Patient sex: M
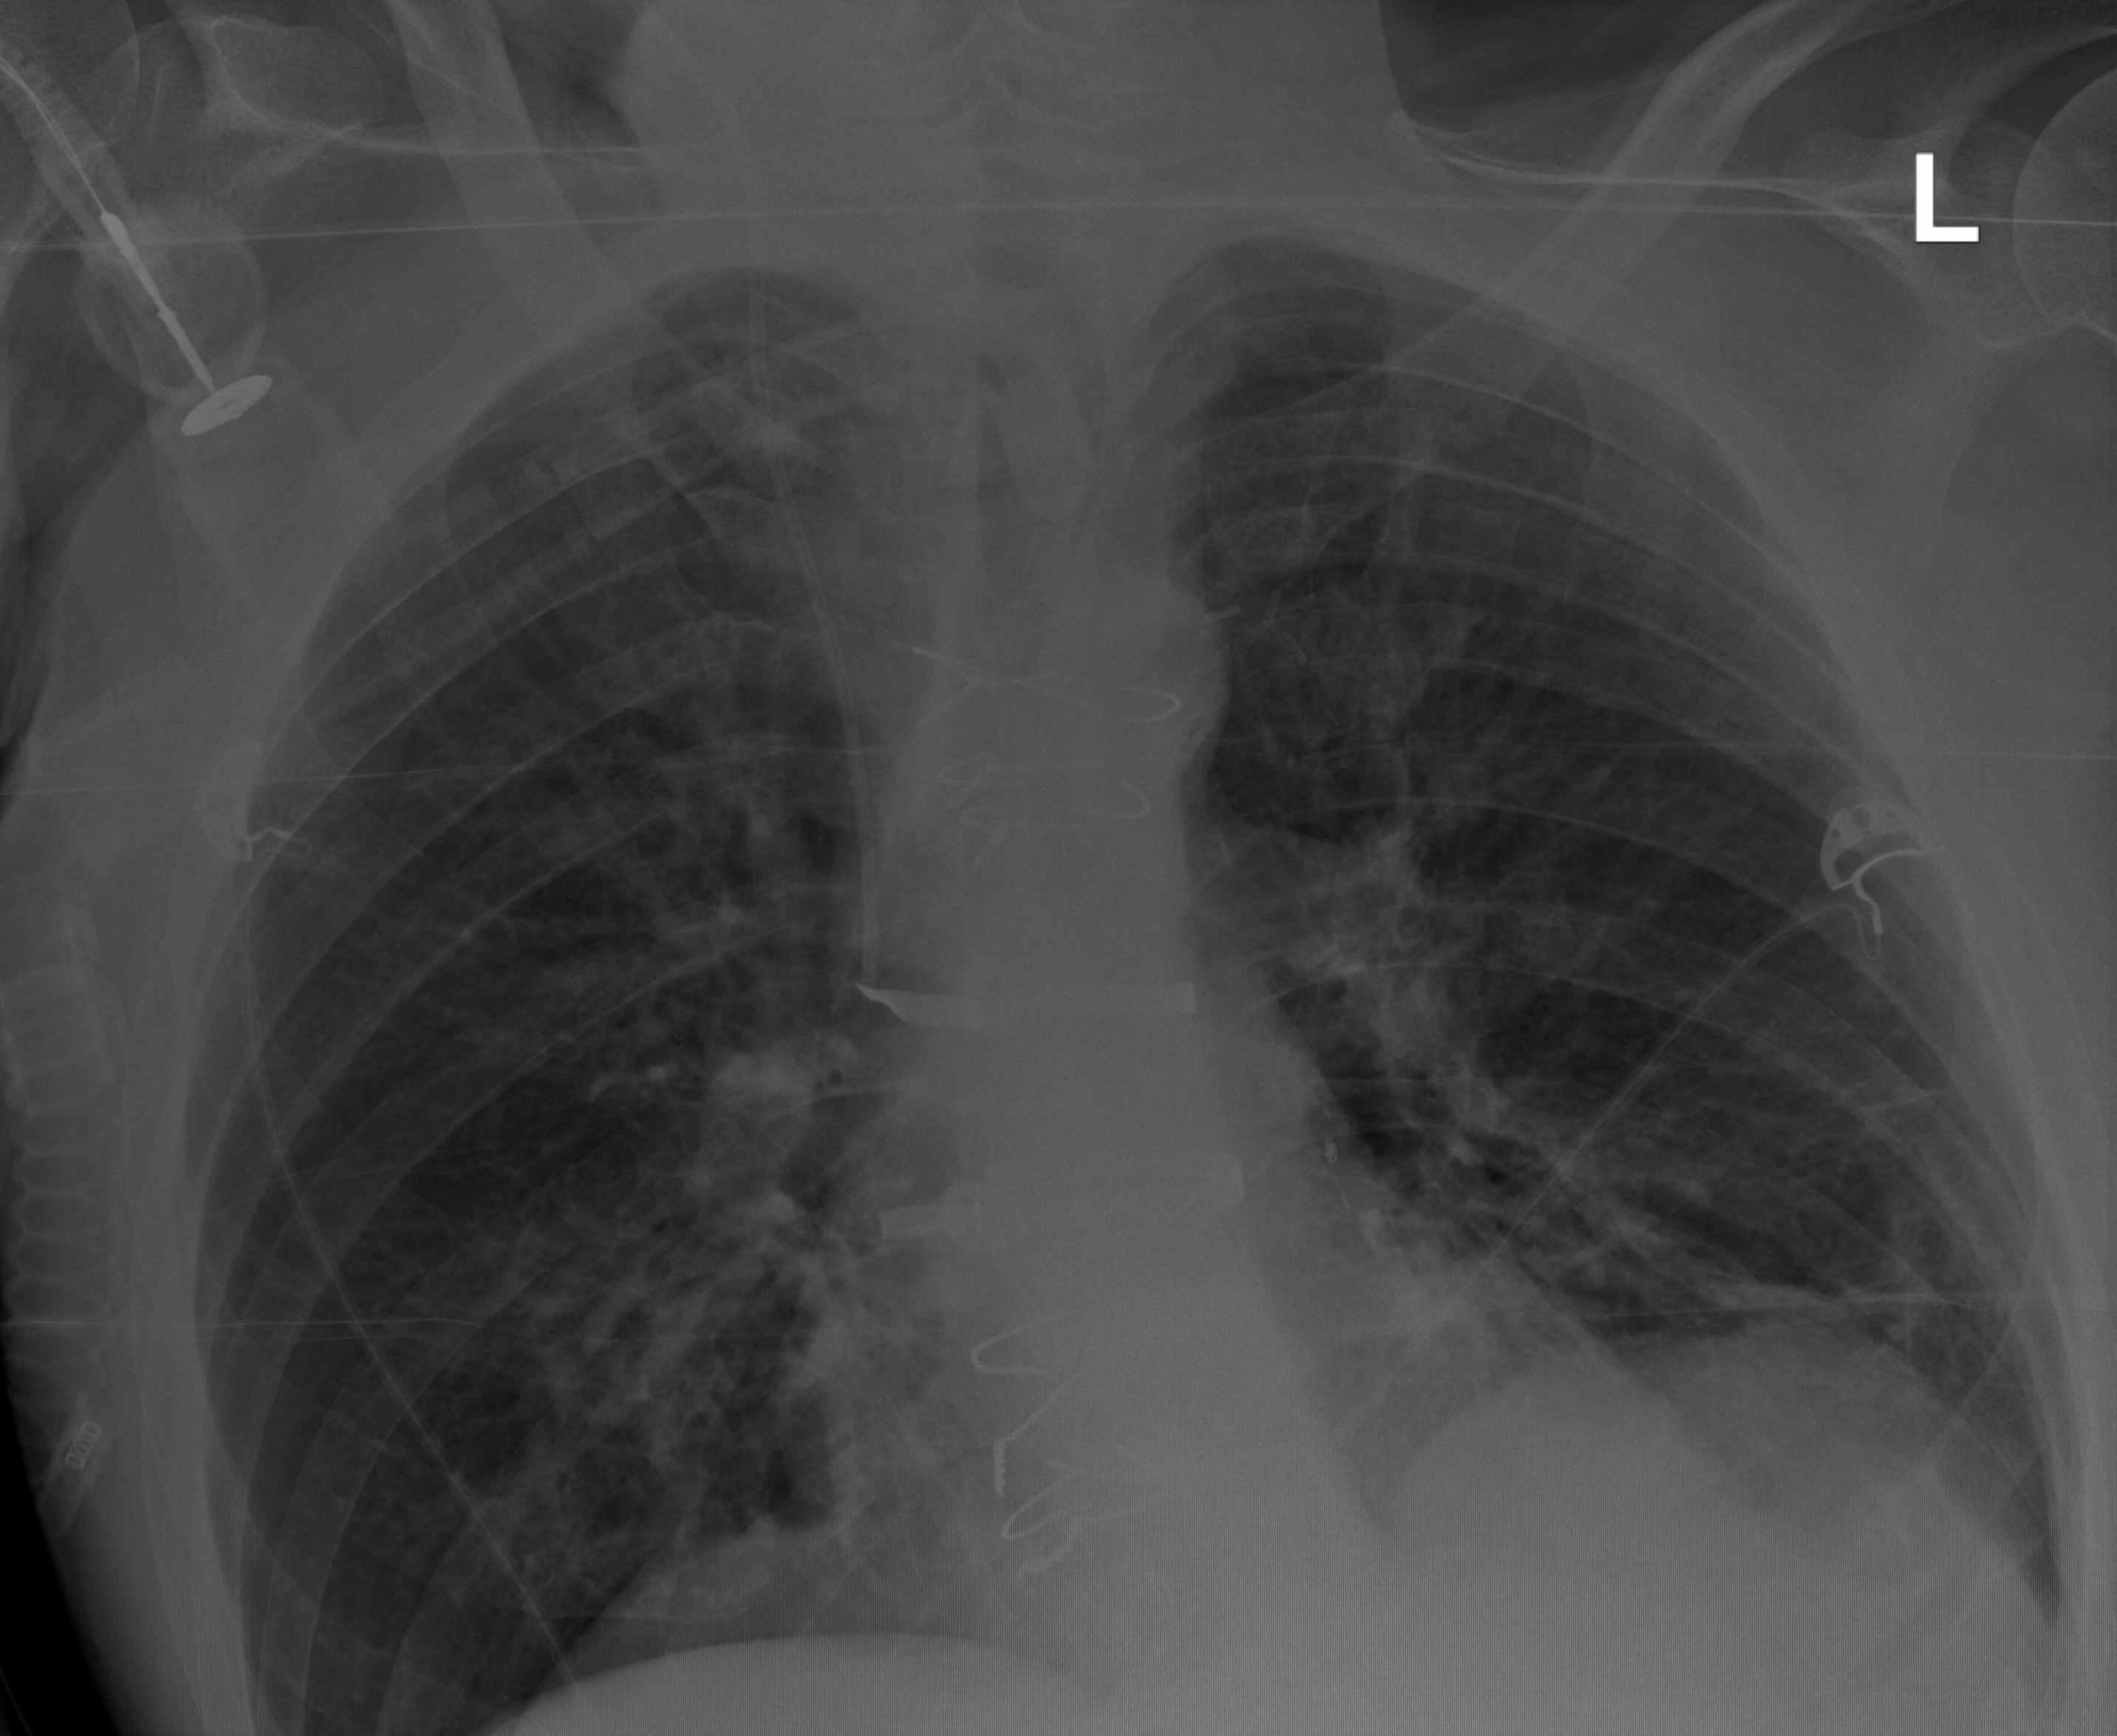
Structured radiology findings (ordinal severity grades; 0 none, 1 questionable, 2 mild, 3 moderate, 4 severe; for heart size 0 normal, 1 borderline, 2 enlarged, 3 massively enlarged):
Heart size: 0
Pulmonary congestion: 0
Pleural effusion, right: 0
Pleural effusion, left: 2
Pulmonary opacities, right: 0
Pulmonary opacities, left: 0
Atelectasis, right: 0
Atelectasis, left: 0